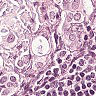
Metastatic tissue present: yes